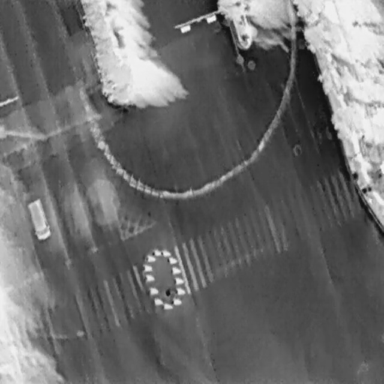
There is a Car in the infrared image.